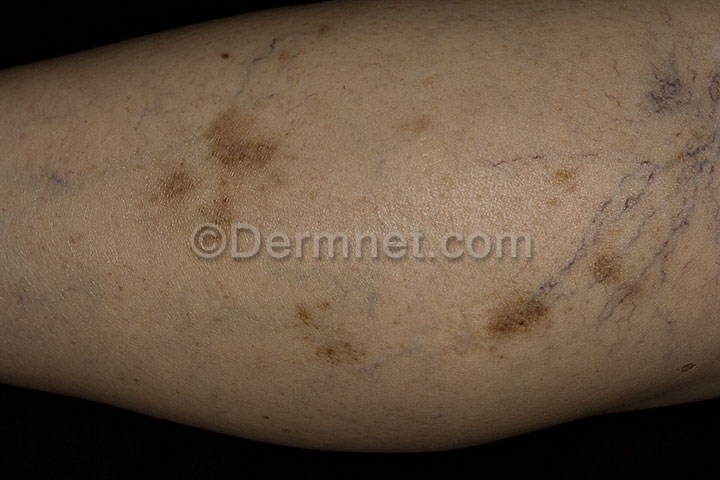
Disease: Nail Fungus and other Nail Disease